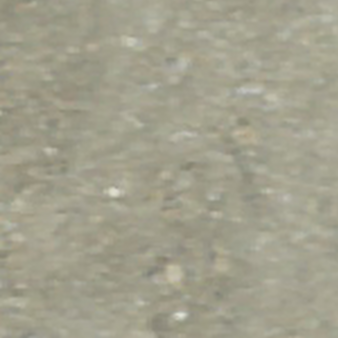
Label: other